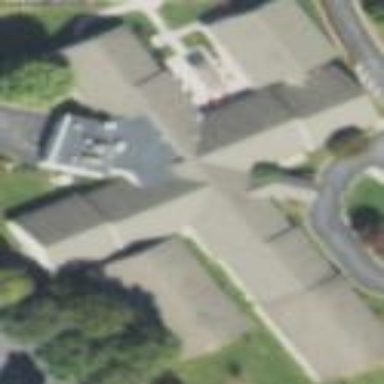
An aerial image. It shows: Nursing home building.